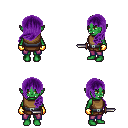
a pixel art fantasy rpg character, female body template, orc, green skin, leather chest armor, magenta pants, purple left-swept hairstyle, gold gloves, dagger, four views (front, back, left, right), 2x2 character sprite sheet, small pixel art, hard edges, no anti-aliasing